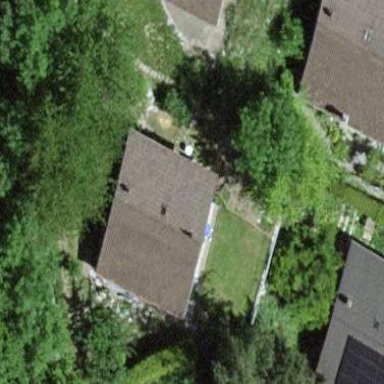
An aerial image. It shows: Simple house.